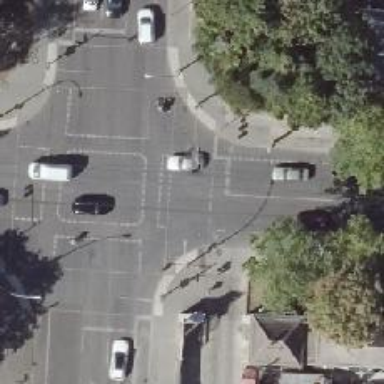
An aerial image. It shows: Tertiary road with asphalt surface. There are separate sidewalks on both sides and lanes for cycling.